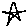
Label: star